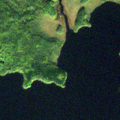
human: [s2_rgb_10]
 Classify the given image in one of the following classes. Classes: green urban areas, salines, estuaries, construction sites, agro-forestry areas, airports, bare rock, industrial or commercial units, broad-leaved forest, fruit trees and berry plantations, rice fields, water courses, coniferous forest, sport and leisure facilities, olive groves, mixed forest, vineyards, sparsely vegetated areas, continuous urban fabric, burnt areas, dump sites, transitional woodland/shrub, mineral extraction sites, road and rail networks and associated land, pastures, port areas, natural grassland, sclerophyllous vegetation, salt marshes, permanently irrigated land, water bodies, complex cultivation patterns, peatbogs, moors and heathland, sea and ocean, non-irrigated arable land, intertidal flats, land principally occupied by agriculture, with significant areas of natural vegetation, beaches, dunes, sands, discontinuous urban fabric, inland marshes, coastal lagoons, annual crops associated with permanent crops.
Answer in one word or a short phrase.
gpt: coniferous forest, mixed forest, peatbogs, water bodies